Interaction volume radius: 5 \u00c5
Interaction volume height: 15 \u00c5
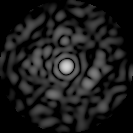
Disorder parameter: 0.8801